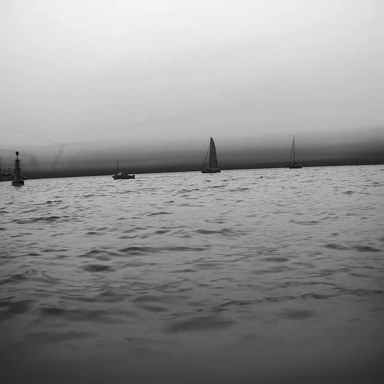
There are three objects shown in the infrared image, including two sailboats, and a canoe.